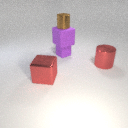
large purple rubber cube above small purple rubber cube